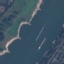
Land use / land cover class: River